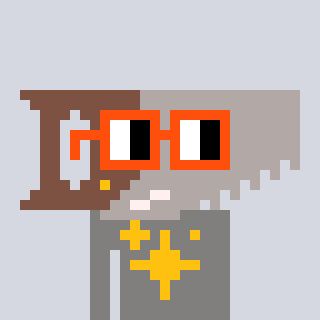
a pixel art character with square orange glasses, a saw-shaped head and a bluegrey-colored body on a cool background